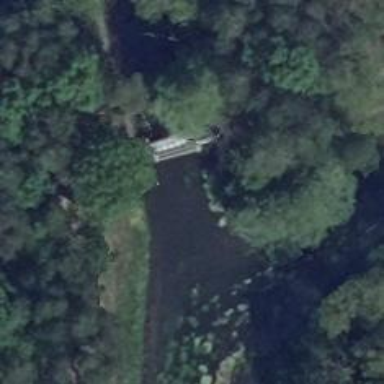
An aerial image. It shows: Path on bridge.